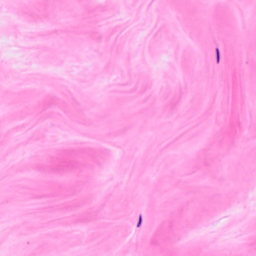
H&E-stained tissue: Breast